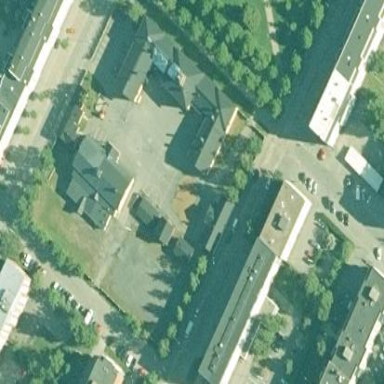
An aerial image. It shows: School building.